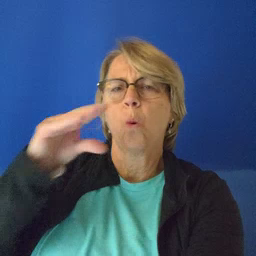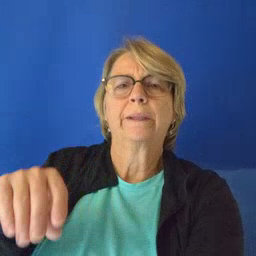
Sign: story